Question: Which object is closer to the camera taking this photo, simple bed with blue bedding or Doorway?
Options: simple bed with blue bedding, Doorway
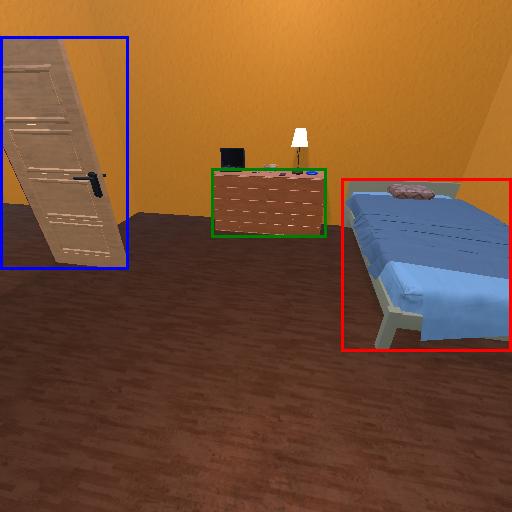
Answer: simple bed with blue bedding